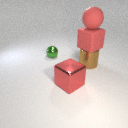
large brown metal cylinder to the right of small green metal sphere